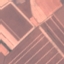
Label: AnnualCrop